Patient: sex M, age 46
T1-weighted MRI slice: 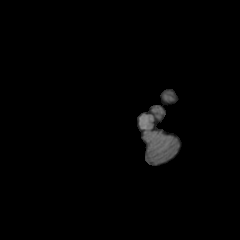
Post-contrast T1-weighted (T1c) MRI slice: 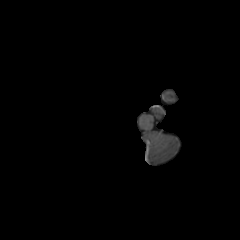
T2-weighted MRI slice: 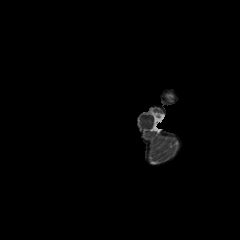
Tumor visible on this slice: no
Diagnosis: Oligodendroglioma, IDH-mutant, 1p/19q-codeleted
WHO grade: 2